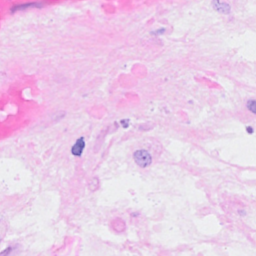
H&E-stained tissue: Breast